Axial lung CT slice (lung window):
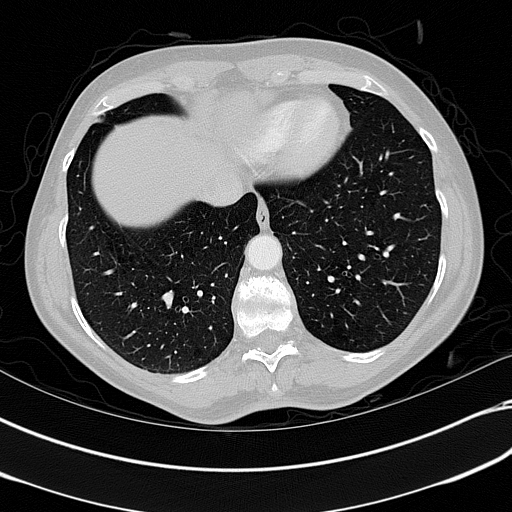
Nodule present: no